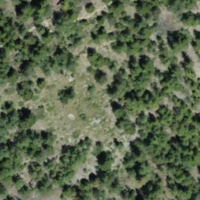
EUNIS habitat code: 23
Species observed at this site:
Rupicapra rupicapra